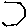
Label: hexagon